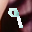
Label: 9